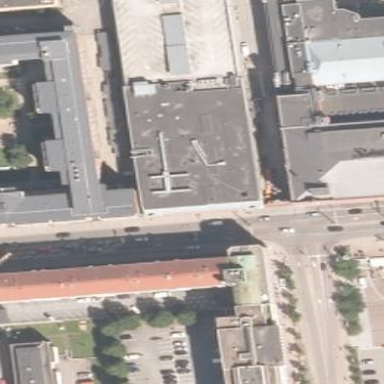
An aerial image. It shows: Part of the building is dedicated to retail space.